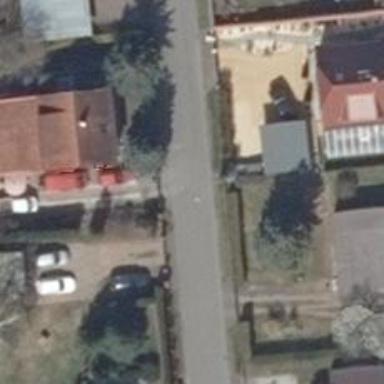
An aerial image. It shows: Footway.